Aerial crown-view tile of a tropical tree (Barro Colorado Island, Panama), acquired 20250124:
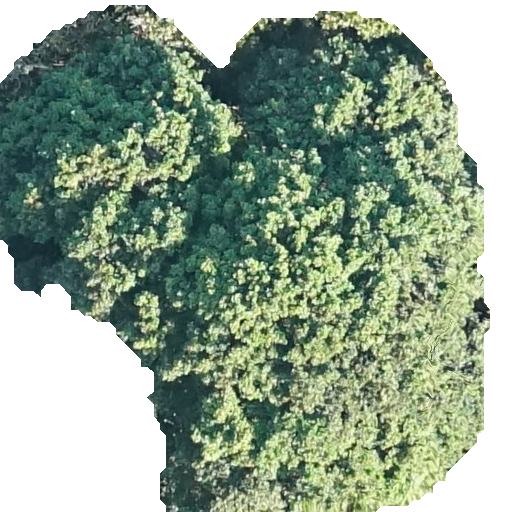
Species: Prioria copaifera
GBIF accepted scientific name: Prioria copaifera
Crown area: 300.817 m²